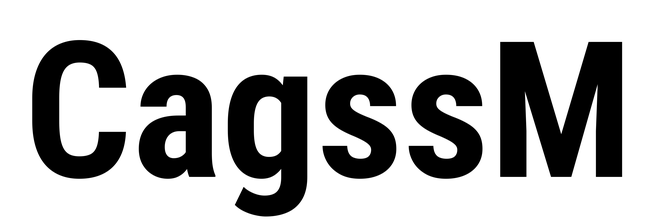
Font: Roboto_Condensed_Bold